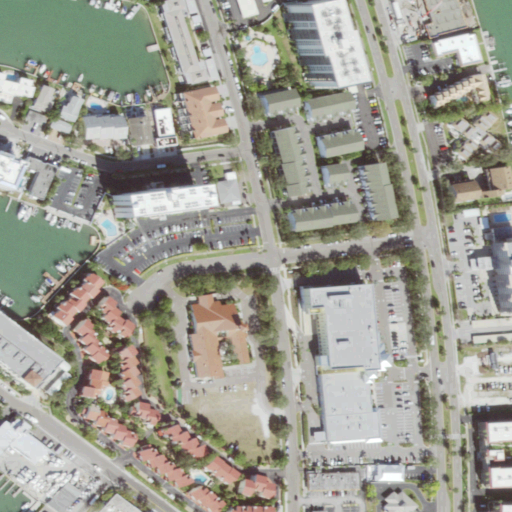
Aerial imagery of island in Florida named Pasadees Key containing medium intensity development, high intensity development, open water, low intensity development, and herbaceous wetlands